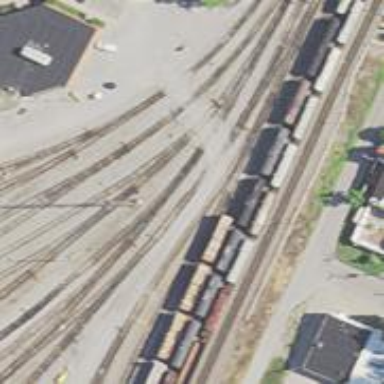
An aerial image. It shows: Railway yard used for servicing trains.